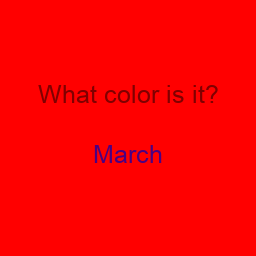
Color: indigo
Background color: red
Question text color: maroon